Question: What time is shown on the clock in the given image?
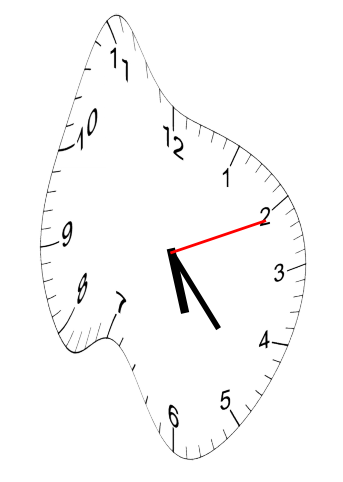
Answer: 05:23:11